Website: bh-photo
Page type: customer-info-address
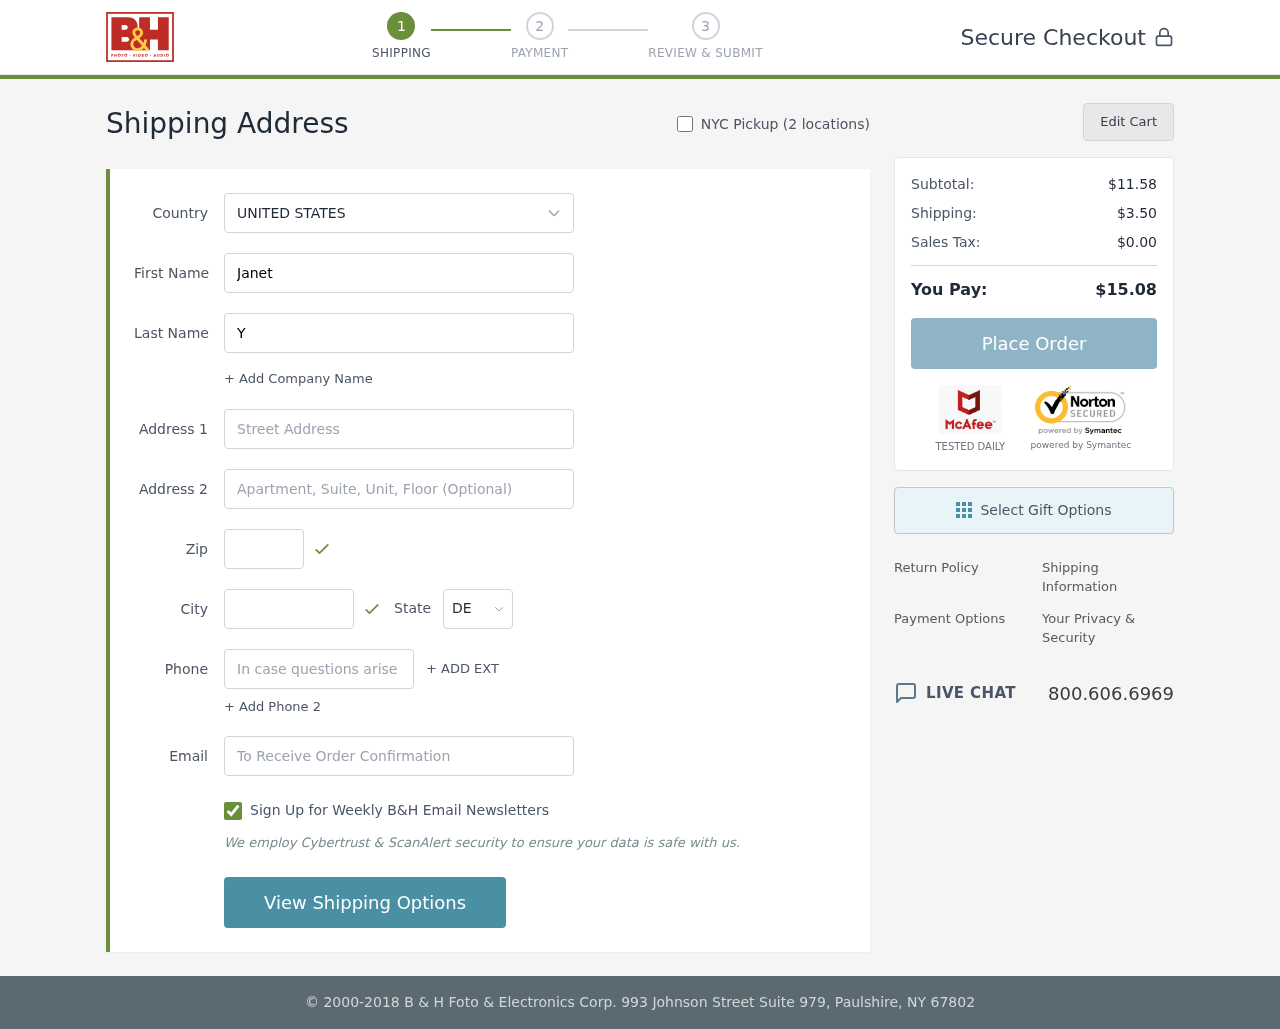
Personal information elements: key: PII_CITY
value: South Michelle
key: PII_COUNTRY
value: United States
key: PII_EMAIL
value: janetyoung@hotmail.com
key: PII_FIRSTNAME
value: Janet
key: PII_LASTNAME
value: Young
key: PII_PHONE
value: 9454381546
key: PII_POSTCODE
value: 05981
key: PII_STATE_ABBR
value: DE
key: PII_STREET
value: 290 Walsh Harbor Suite 726
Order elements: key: ORDER_SUBTOTAL
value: $11.58
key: ORDER_SHIPPING_COST
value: $3.50
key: ORDER_TAX
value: $0.00
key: ORDER_TOTAL
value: $15.08